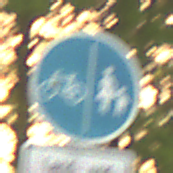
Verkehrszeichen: GetrennterRadUndGehwegRadwegLinks
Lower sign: BesondereFahrzeugeUndTransportgueter8
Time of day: SunriseSunset
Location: Outdoor (RoadRail)
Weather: Clear
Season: NotSpecified
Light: Natural